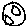
Label: moon